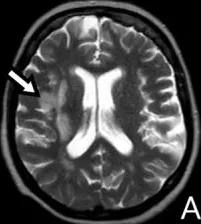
The perfusion area of the right middle cerebral artery is hyperintense on axial T2-weighted Imaging (WI).
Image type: radiology (mri)